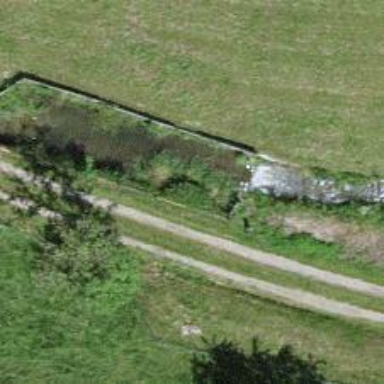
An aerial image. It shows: Culvert tunnel.